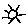
Label: sun